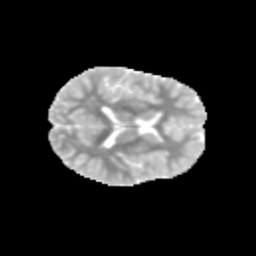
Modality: MD
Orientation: axial
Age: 10
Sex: female
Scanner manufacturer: siemens
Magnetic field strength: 3 T
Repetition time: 3.8 s
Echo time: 0.07 s